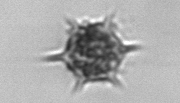
Label: Dictyocha